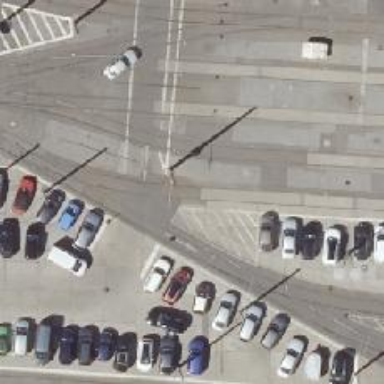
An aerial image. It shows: Tram railway yard with electrified contact lines.